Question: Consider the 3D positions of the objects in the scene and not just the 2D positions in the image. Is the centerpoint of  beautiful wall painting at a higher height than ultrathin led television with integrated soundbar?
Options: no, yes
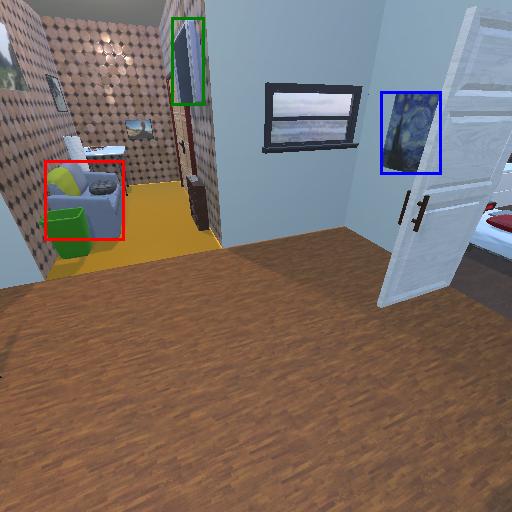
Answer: no